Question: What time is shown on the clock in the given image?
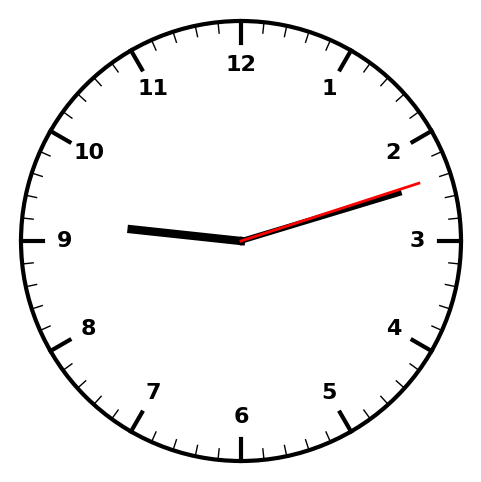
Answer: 09:12:12